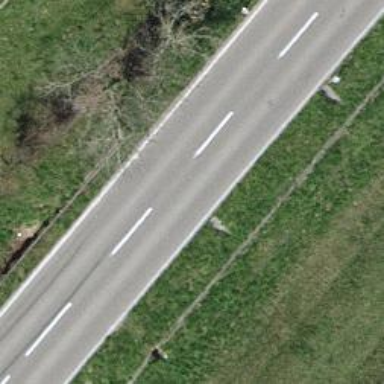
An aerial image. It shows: Primary road with asphalt surface.